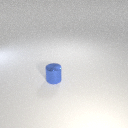
small blue metal cylinder